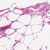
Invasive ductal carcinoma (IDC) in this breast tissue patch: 0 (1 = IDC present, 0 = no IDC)